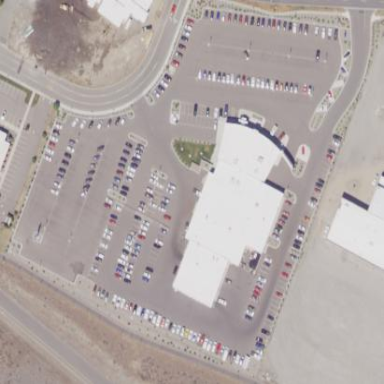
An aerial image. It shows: Commercial area.